Field crop: maize
Growth stage: 1
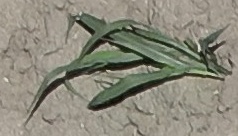
Species: sorghum